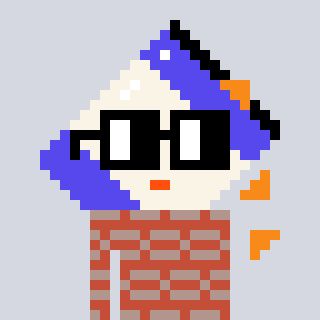
a pixel art character with square black glasses, a chips-shaped head and a rust-colored body on a cool background